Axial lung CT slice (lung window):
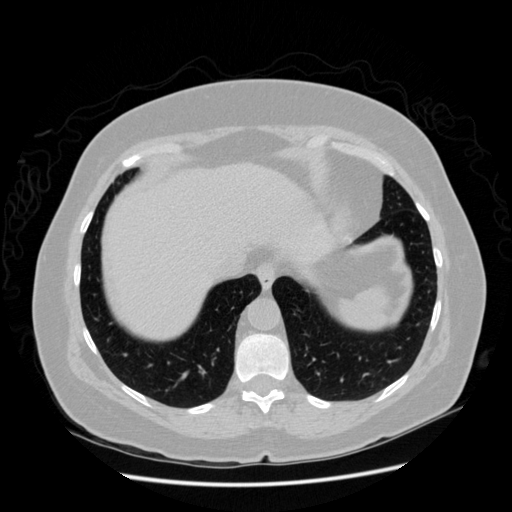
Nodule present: no